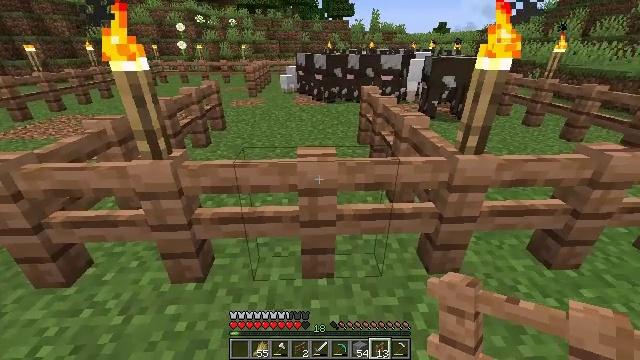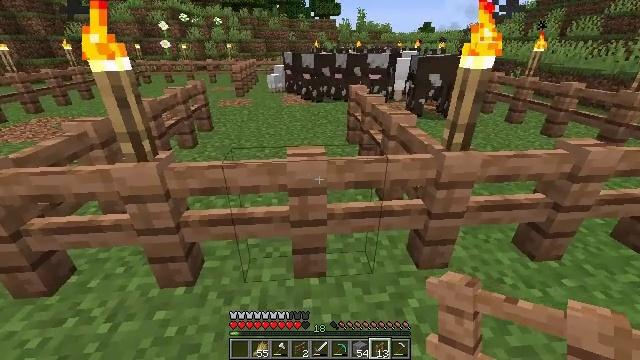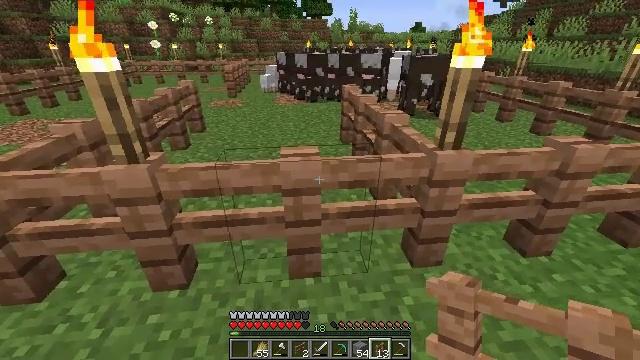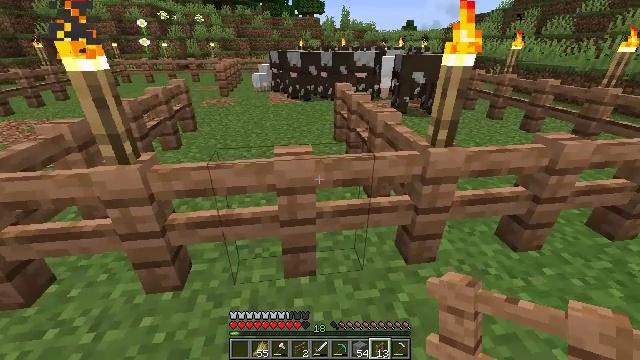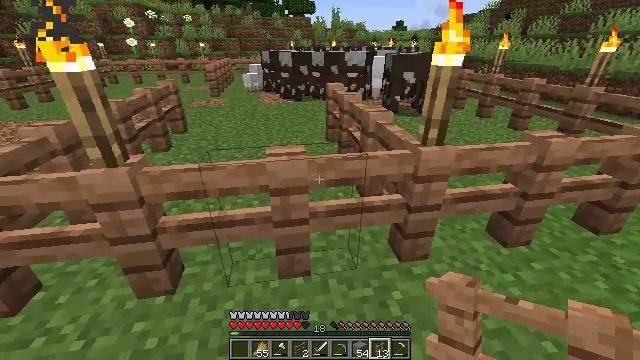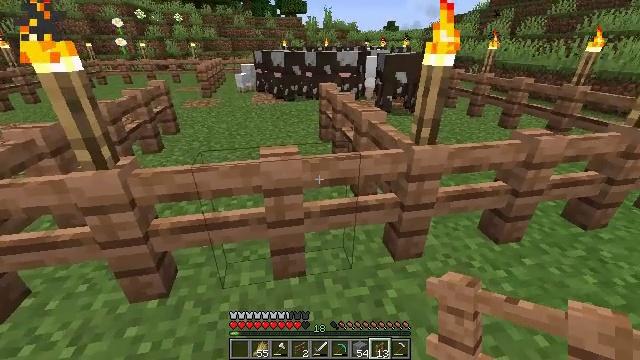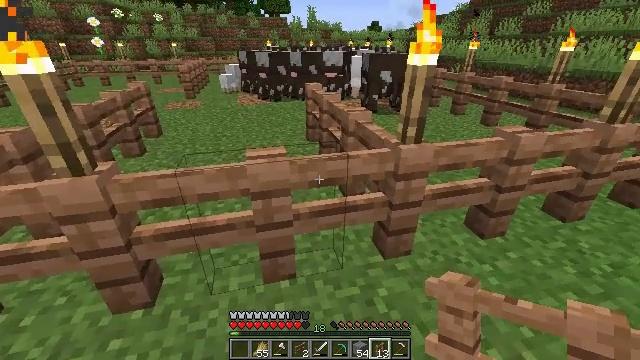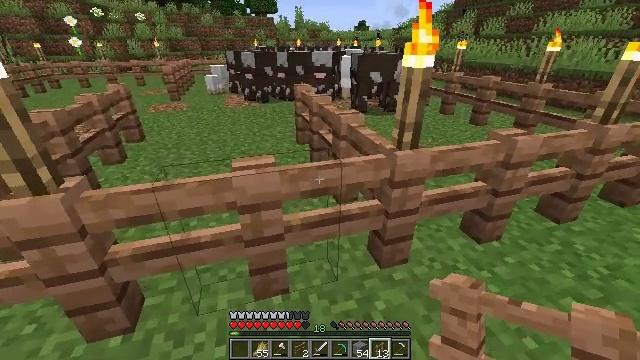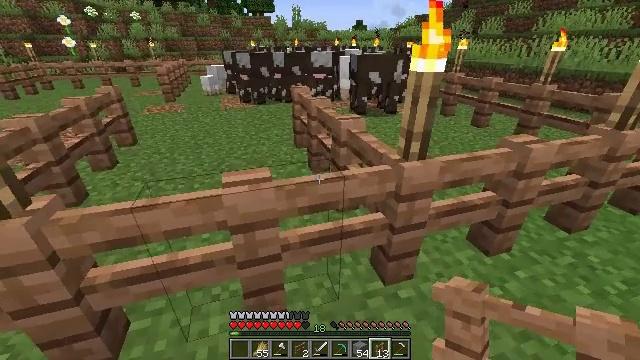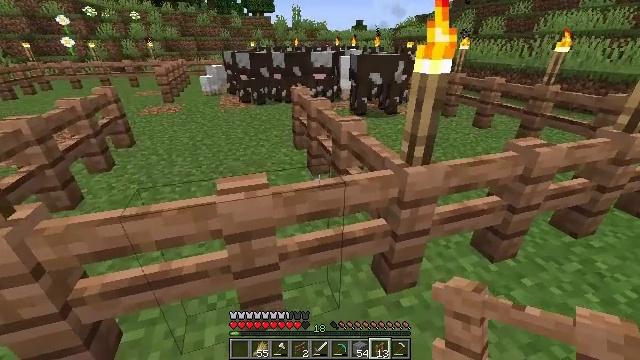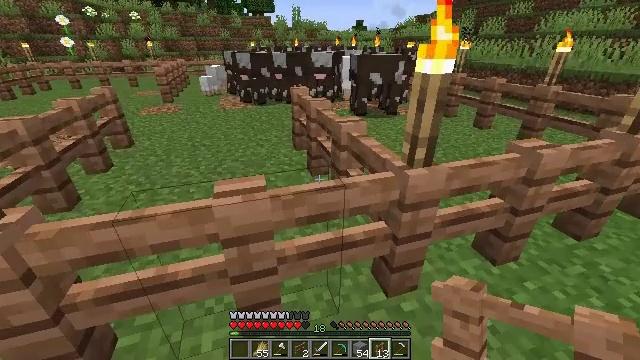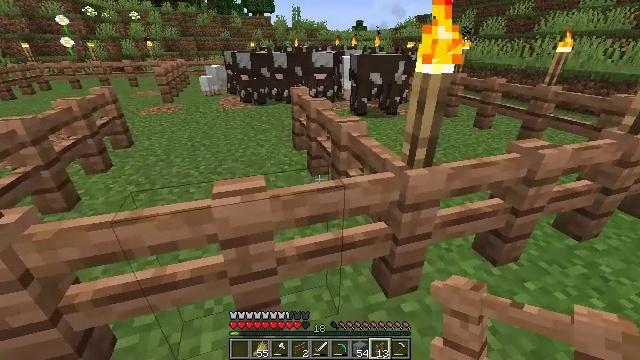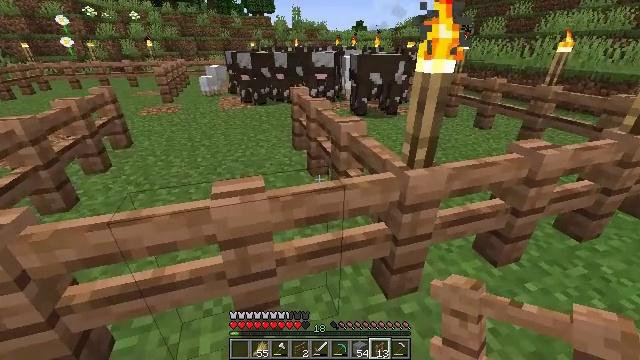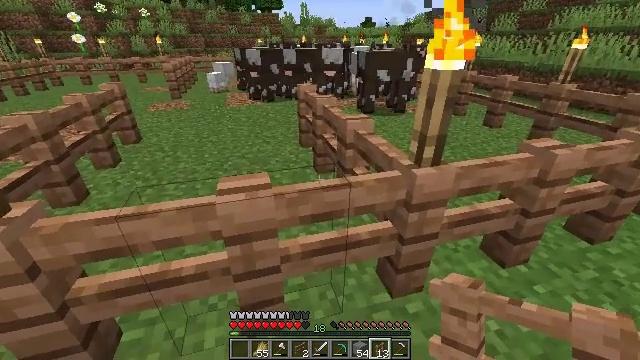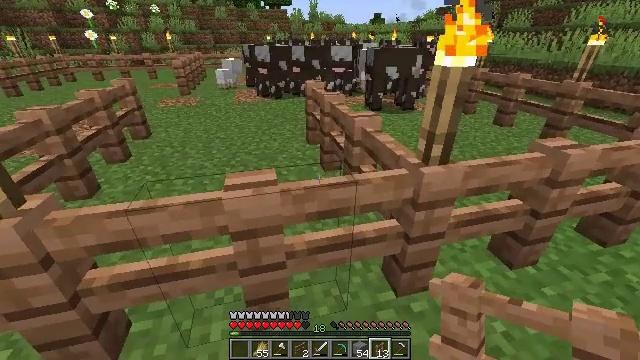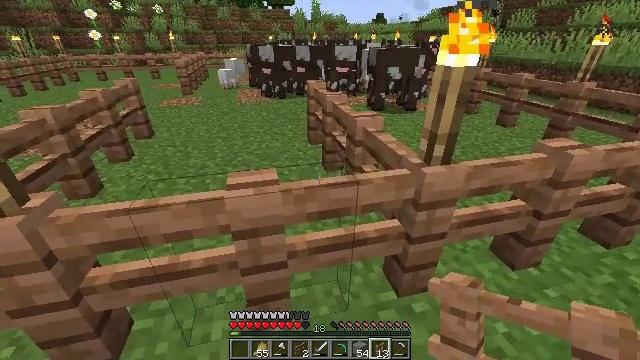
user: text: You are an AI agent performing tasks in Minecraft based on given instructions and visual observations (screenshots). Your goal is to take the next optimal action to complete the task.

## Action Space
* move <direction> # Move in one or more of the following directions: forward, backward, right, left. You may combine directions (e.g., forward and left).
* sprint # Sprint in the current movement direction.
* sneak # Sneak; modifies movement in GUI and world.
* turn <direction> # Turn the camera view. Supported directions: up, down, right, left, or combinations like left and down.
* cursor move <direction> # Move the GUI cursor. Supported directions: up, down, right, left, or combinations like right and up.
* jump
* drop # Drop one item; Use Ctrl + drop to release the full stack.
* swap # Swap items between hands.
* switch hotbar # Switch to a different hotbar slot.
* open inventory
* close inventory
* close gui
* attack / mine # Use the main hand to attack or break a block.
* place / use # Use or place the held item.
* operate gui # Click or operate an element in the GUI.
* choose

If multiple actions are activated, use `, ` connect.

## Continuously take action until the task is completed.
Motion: motion action
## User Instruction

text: Disassemble the jungle fence from a structure.
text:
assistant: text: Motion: turn right
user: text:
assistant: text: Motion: turn right
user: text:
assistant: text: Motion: turn right
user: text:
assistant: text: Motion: turn right
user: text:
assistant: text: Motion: turn right
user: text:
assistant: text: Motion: move forward, turn right
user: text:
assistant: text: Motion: move forward, turn right
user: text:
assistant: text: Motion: no_op
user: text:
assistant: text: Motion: no_op
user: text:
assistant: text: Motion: no_op
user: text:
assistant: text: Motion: no_op
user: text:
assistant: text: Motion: no_op
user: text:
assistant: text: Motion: turn left
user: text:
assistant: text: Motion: turn left
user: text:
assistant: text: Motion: no_op
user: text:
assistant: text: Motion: move forward
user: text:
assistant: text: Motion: move forward
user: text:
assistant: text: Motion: move forward, turn left
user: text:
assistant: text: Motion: move forward
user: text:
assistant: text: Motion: move forward
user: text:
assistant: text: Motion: move forward
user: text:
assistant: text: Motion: no_op
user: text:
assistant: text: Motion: turn down
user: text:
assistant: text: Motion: turn left and down
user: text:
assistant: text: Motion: turn left and down
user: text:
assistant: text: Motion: turn left and down
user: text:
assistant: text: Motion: no_op
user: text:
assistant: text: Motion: no_op
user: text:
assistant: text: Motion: turn left
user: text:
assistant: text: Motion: turn left